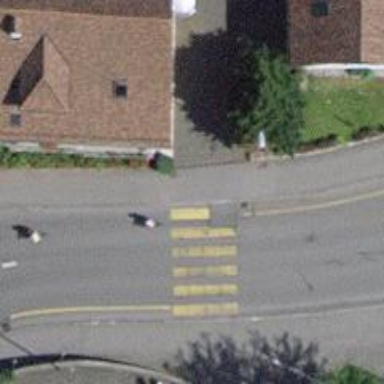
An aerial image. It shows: Kerb serving as barrier.